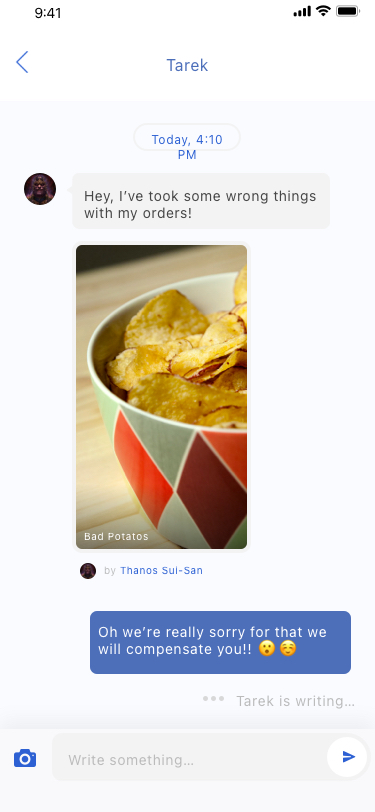
Text in this UI design:
Tarek
Today, 4:10 PM
Hey, I’ve took some wrong things
with my orders!
Bad Potatos
by Thanos Sui-San
Oh we’re really sorry for that we
will compensate you!! 😮☺️
Tarek is writing…